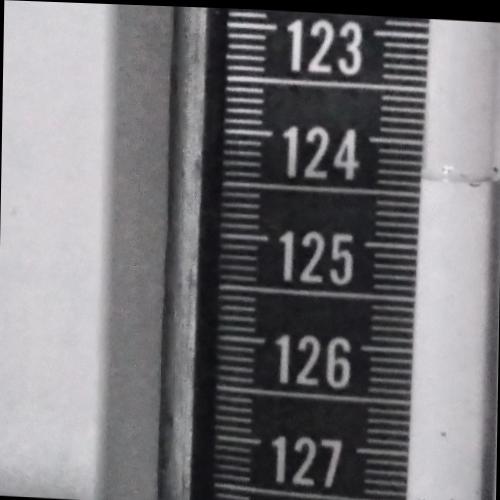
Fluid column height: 124.4 cm